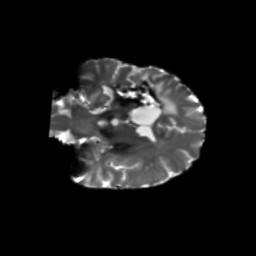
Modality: T2w
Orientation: coronal
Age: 44
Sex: female
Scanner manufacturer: siemens
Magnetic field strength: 3 T
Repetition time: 5.47 s
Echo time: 0.0854 s